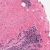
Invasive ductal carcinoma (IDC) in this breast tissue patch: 0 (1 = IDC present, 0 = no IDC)